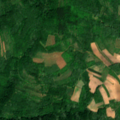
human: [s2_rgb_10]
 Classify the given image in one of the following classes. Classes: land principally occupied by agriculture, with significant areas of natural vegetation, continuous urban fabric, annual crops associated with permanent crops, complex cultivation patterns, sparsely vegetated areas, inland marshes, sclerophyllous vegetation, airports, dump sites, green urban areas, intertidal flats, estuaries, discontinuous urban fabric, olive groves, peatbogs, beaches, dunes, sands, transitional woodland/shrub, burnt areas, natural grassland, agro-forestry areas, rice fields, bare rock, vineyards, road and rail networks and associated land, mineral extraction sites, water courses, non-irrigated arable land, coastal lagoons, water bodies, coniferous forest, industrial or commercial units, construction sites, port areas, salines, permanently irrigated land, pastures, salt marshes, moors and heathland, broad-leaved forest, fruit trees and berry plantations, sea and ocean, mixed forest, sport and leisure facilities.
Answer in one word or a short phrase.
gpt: pastures, complex cultivation patterns, land principally occupied by agriculture, with significant areas of natural vegetation, broad-leaved forest, transitional woodland/shrub